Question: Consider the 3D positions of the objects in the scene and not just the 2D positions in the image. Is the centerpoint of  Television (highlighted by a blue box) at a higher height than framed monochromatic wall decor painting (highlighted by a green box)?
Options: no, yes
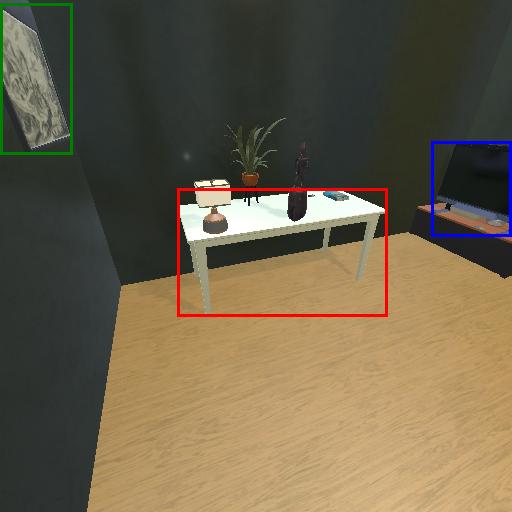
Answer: no